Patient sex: M
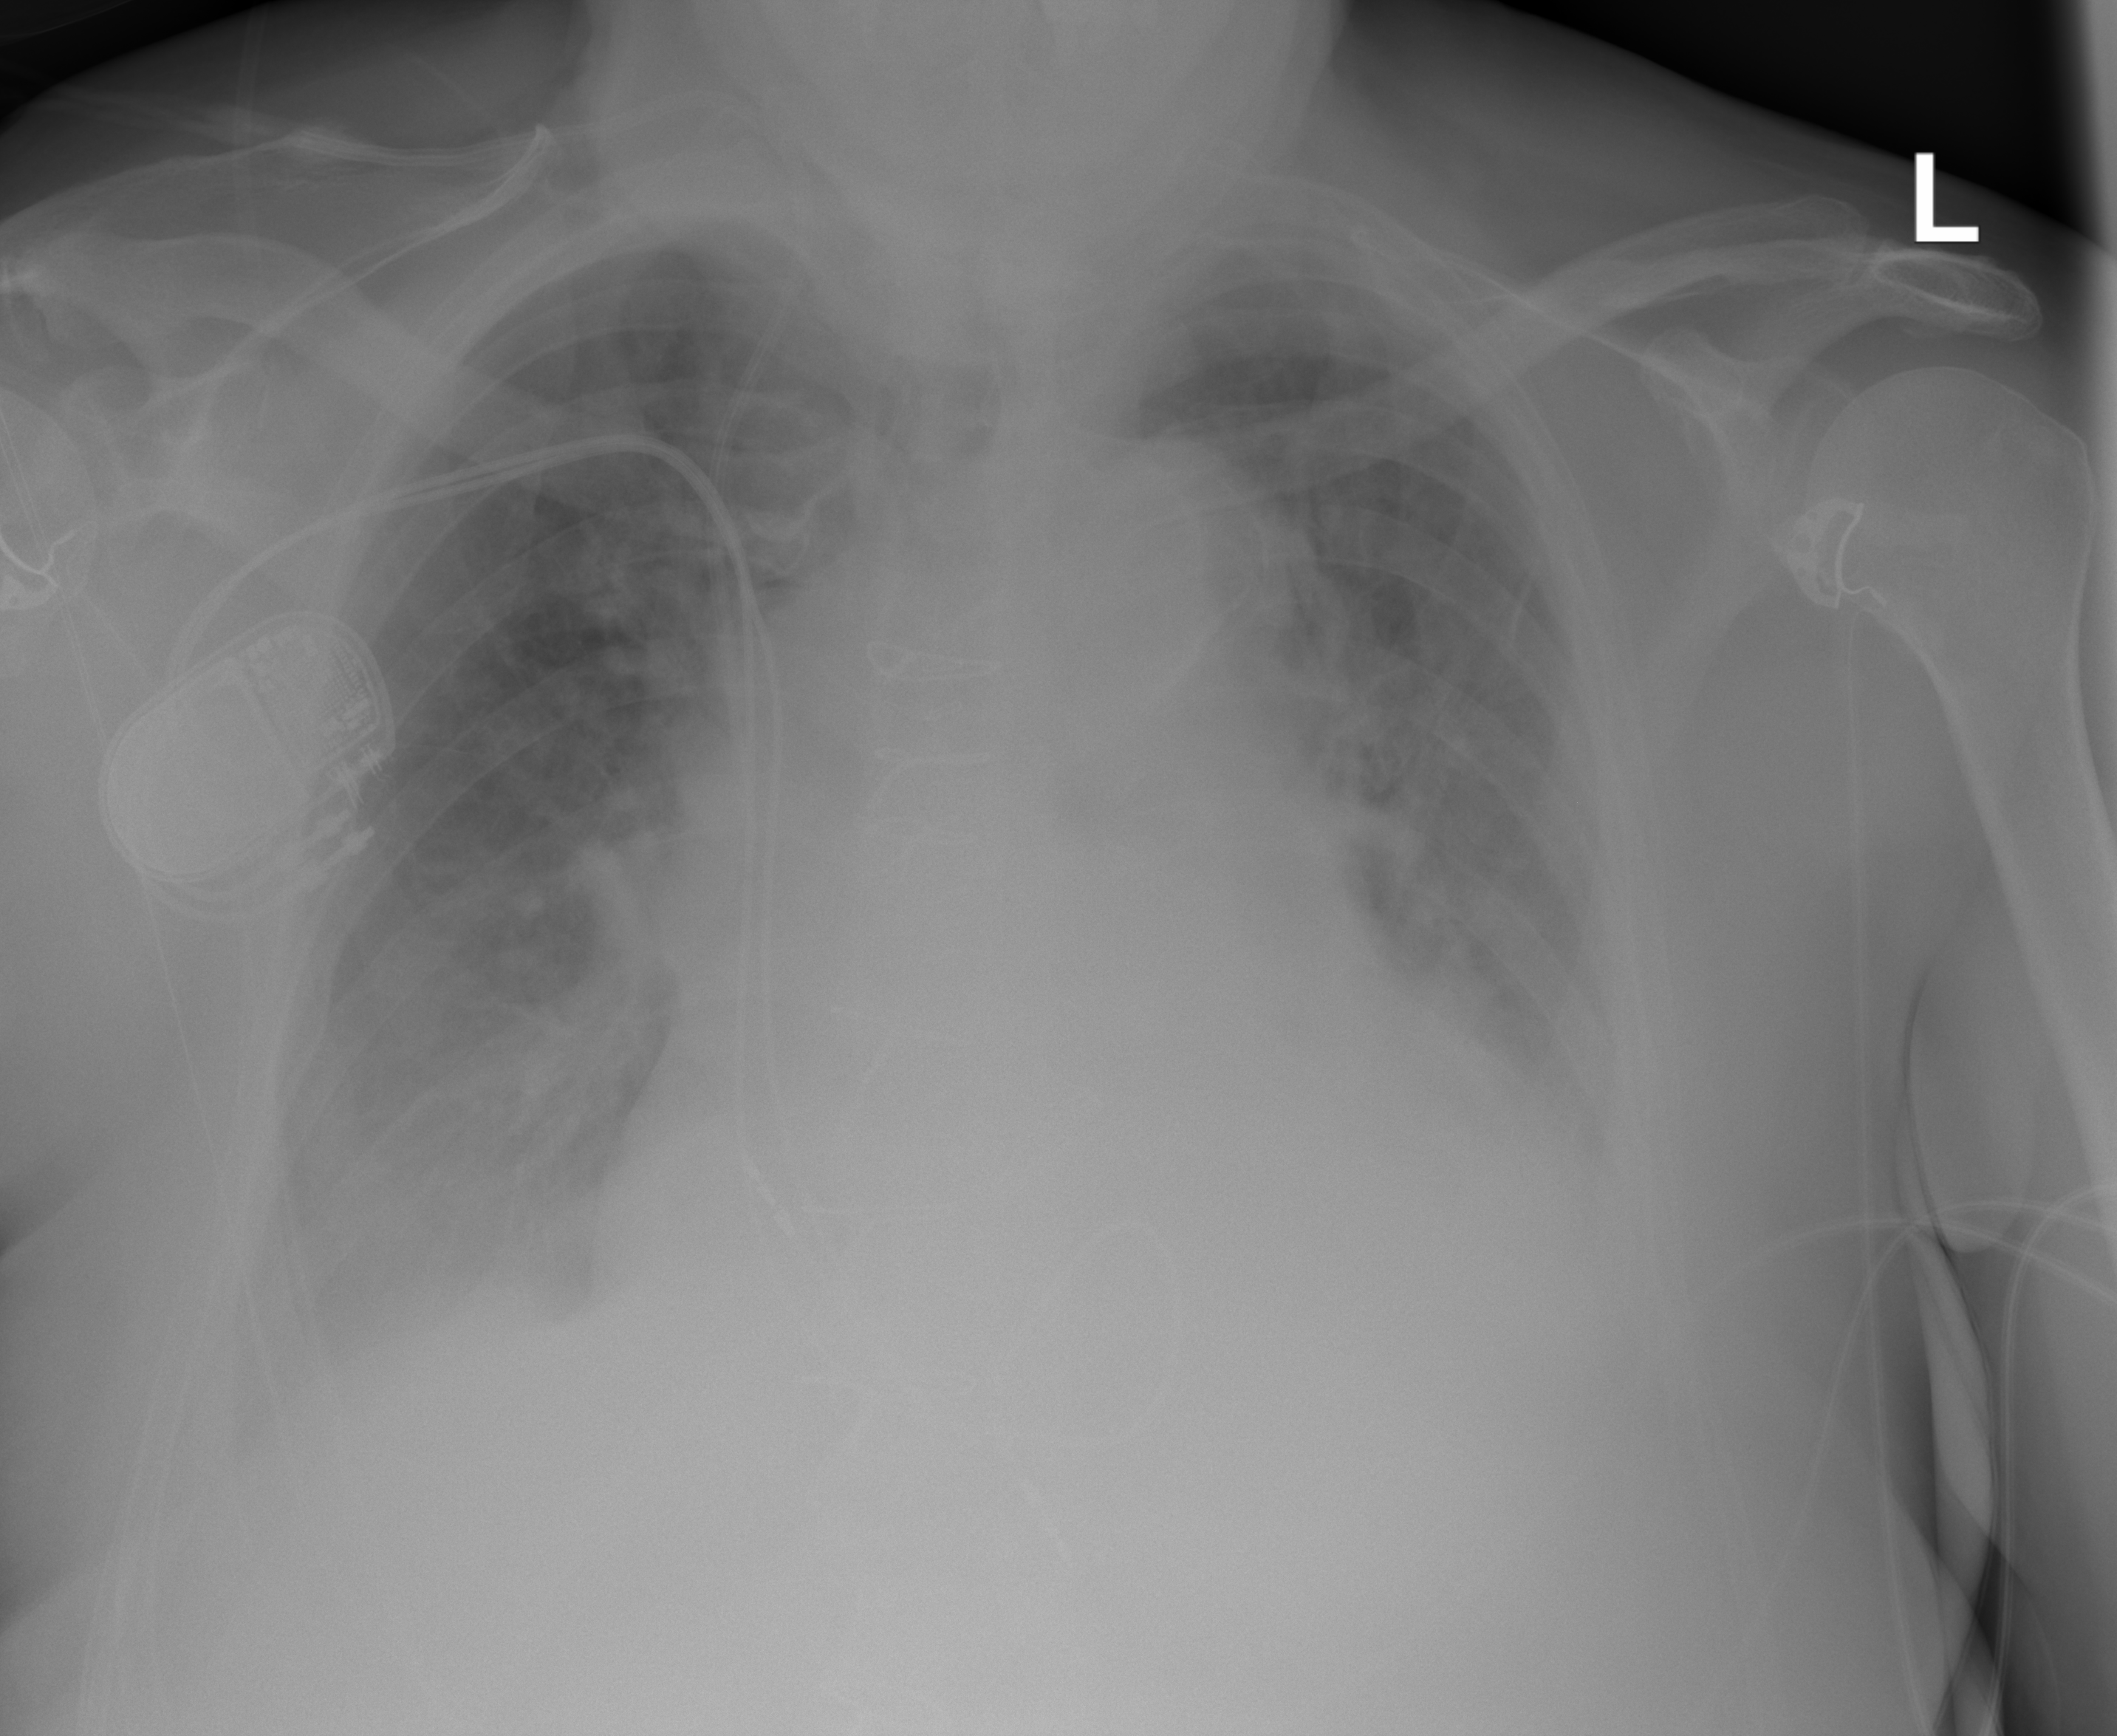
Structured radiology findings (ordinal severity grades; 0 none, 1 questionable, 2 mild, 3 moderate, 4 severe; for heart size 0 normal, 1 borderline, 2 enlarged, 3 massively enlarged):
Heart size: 2
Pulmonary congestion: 2
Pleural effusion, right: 2
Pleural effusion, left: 2
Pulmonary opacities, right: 0
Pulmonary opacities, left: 0
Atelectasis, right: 2
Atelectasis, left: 2